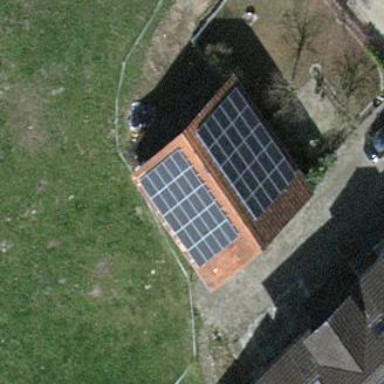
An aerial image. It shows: Solar power generator using photovoltaic panels.